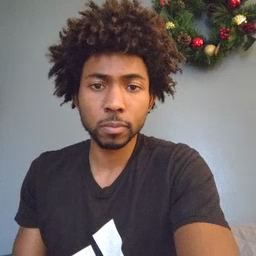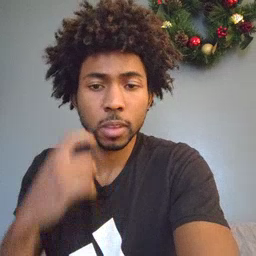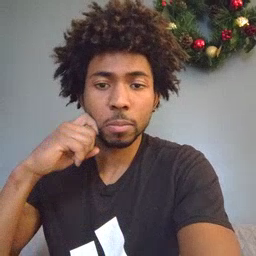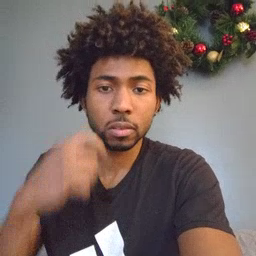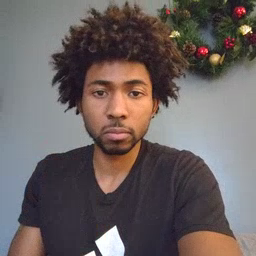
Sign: apple